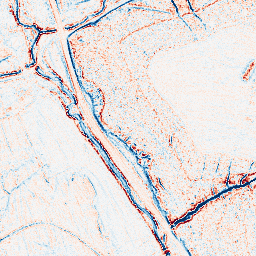
Category: edge_preserving
Decomposition family: anisotropic_diffusion
Decomposition parameters: iterations: 5
kappa: 30
gamma: 0.15
Upsampling method: sinc_blackman
Upsampling parameters: scale: 2
kernel_size: 16
Upsampling scale: 2